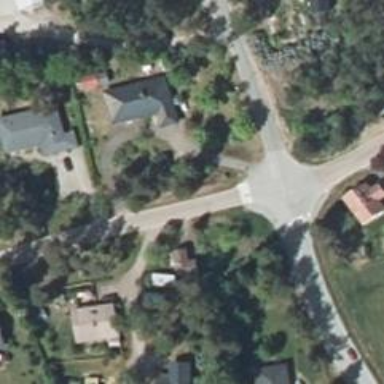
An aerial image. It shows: Marked crossing on the road.